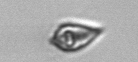
Label: Oxytoxum